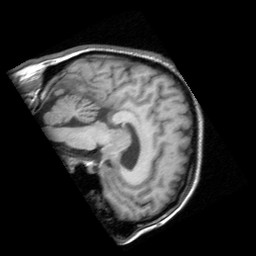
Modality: T1w
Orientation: sagittal
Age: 44